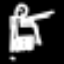
Label: chair